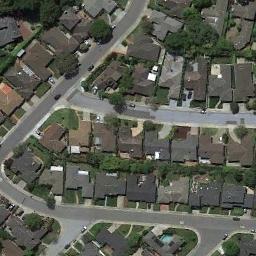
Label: dense_residential